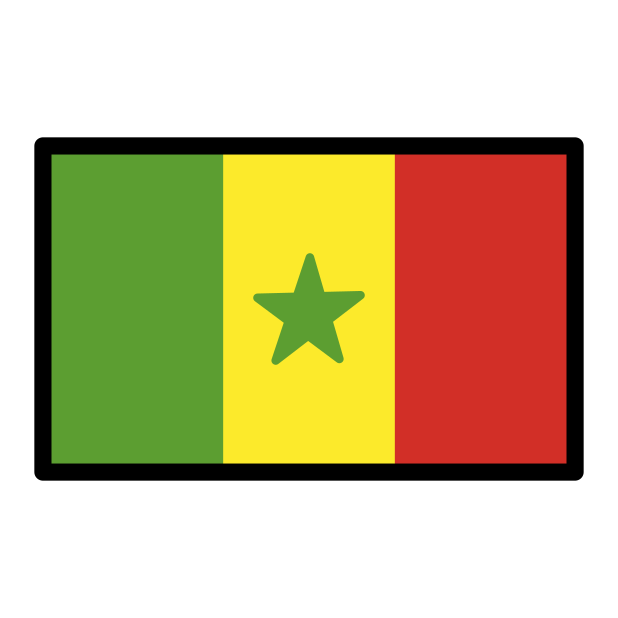
flag: Senegal